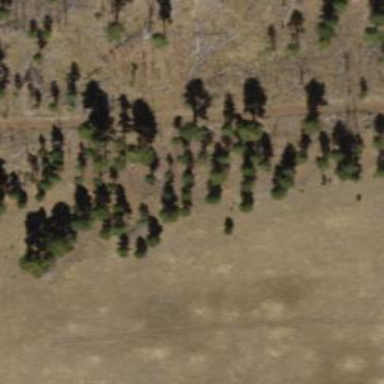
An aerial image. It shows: Evergreen woodland with needle-leaved trees.